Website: crate-barrel
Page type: billing-address
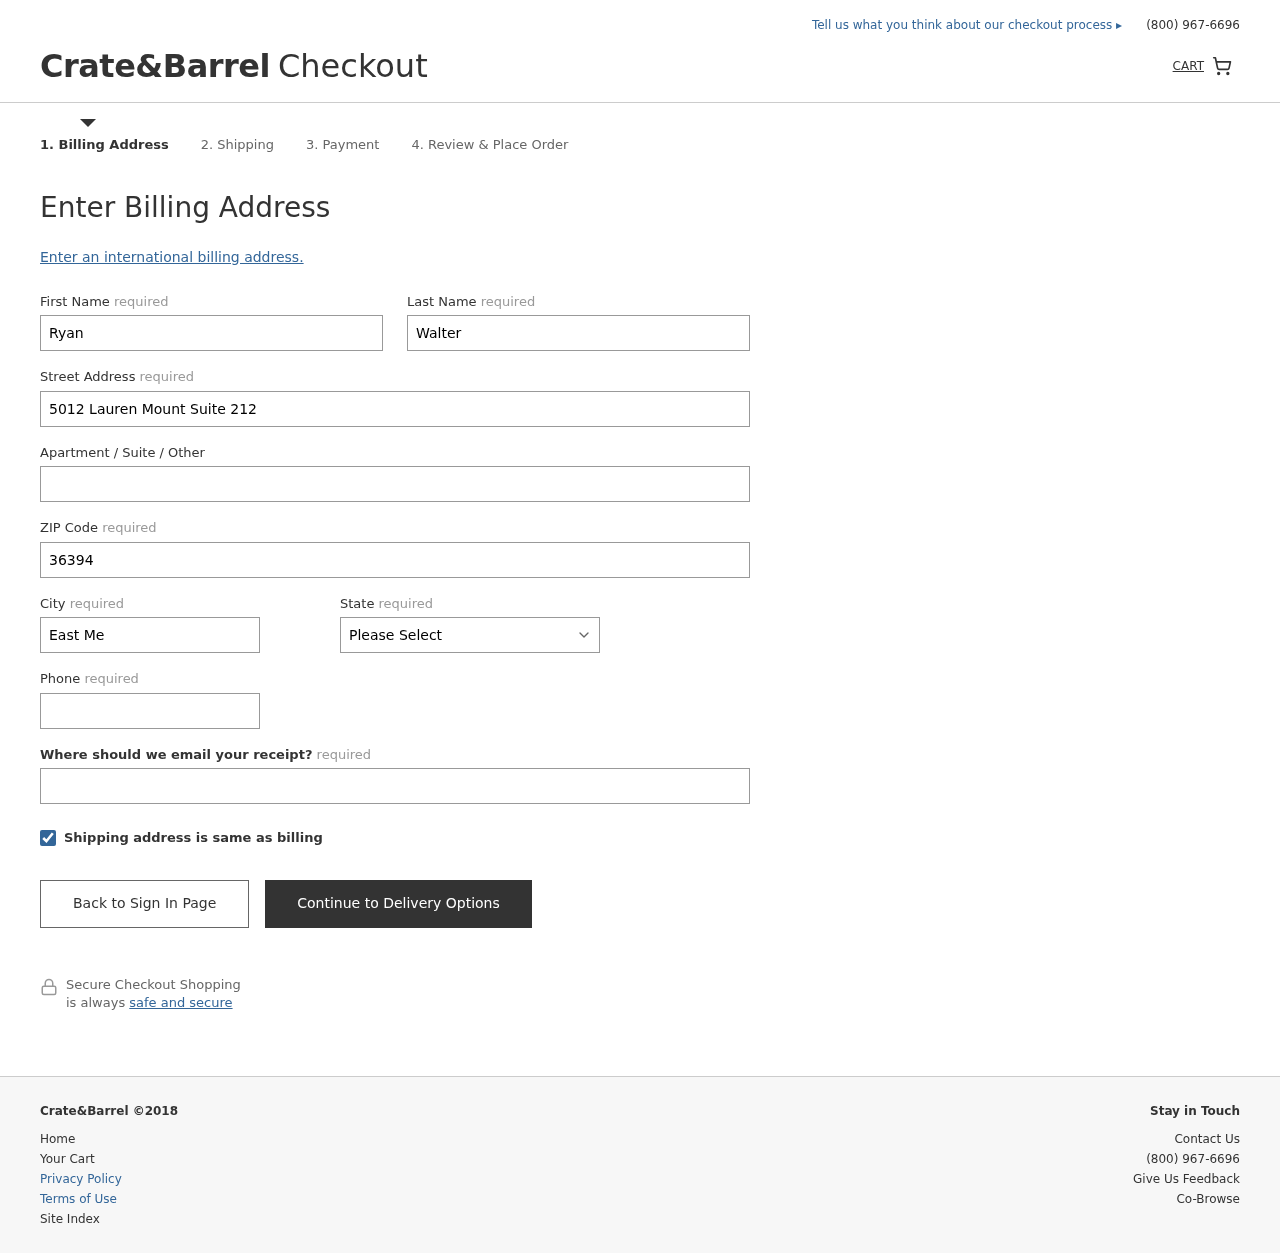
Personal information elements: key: PII_STATE
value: Nebraska
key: PII_FIRSTNAME
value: Ryan
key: PII_LASTNAME
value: Walter
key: PII_STREET
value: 5012 Lauren Mount Suite 212
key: PII_POSTCODE
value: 36394
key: PII_CITY
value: East Melissafort
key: PII_PHONE
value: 9949467959
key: PII_EMAIL
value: rwalter@yahoo.com